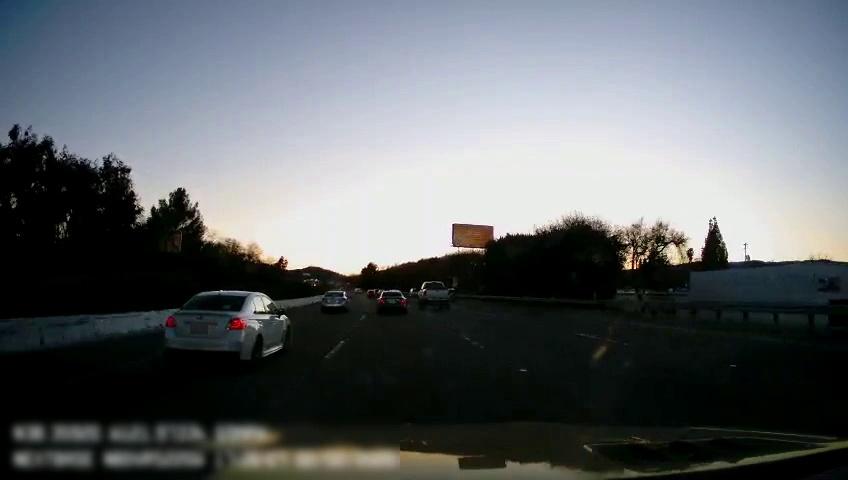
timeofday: Day
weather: Cloudy
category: Drivable Space
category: Vehicles | Car
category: Vehicles | Truck
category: Vehicles | Car
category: Vehicles | Car
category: Lanes | Current Lane
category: Lanes | Current Lane
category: Lanes | Alternate Lane
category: Lanes | Alternate Lane